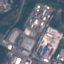
Land use / land cover: Industrial